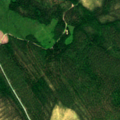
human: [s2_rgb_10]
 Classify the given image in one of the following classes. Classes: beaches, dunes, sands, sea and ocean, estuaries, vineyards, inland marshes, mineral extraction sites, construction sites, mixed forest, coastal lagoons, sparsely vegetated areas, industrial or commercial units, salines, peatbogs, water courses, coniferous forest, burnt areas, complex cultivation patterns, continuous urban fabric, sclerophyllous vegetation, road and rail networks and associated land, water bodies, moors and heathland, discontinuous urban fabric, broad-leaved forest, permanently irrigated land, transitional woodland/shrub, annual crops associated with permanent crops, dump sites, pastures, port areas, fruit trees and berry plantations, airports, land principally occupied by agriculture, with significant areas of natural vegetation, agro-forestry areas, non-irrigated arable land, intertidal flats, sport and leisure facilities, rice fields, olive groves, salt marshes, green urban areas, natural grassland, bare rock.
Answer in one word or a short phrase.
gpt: coniferous forest, mixed forest, peatbogs